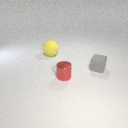
small gray rubber cube behind small red metal cylinder